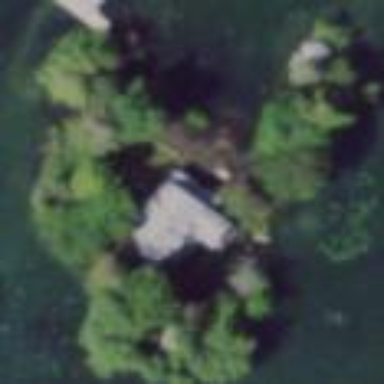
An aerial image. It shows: Islet.